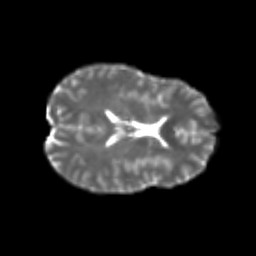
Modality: T2w
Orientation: axial
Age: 24
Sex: female
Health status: healthy
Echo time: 0.074 s